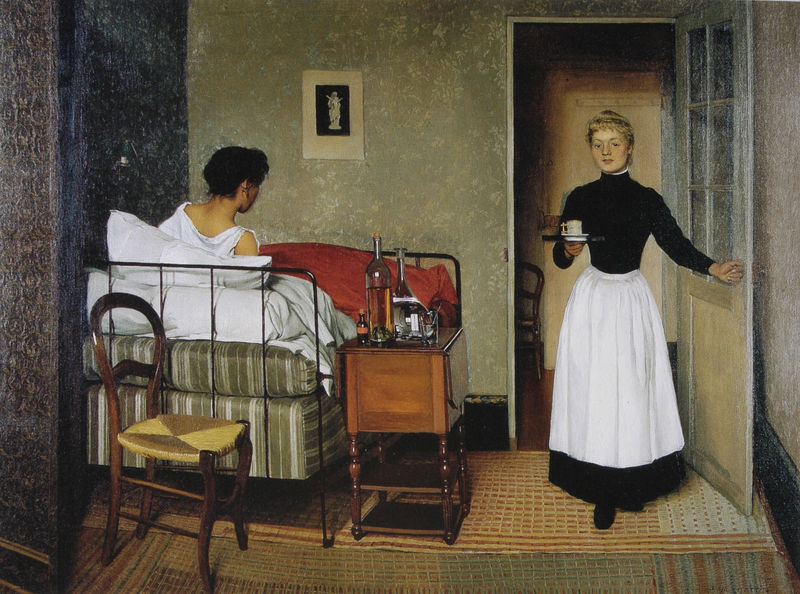
Titel: Die Kranke
Künstler: Félix Vallotton
Institution: (Privatsammlung)
Schlagwörter: blau, gemälde, haut, kopf, mann, wasser, weiß, frauen, grün, mädchen, sitzen, braun, fenster, frau, holz, kleid, raum, rücken, schwarz, stuhl, tisch, tür, zimmer, dame, rot, malerei, rock, teppich, alkohol, flasche, flaschen, wand, dienerin, tablett, bild, innenraum, niederlande, portrait, vorhang, interieur, decke, innen, schulter, genre, statue, schürze, kommode, sofa, liegen, lehne, türe, nacken, querformat, kissen, wein, tapete, kaffee, gestreift, streifen, bett, schlafzimmer, tischchen, zimmermädchen, tasse, stube, teppiche, tee, laken, couch, matratze, krank, unterhemd, hinten, rückenfigur, sex, druck, bedienung, medizin, aufstehen, komode, servieren, frühstück, teetasse, kranke, krankenbett, nachttisch, ingres, öffnen, lacken, kopfkissen, hausmädchen, sachlichkeit, hend, teppig, kleis, hereinkommen, schlafstube, dieneren, minibar, m, dienstfrau, pflegerin